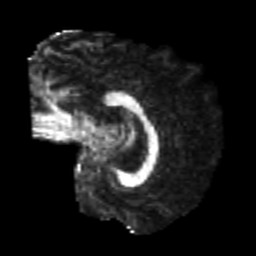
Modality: FA
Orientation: sagittal
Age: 25
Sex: male
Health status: healthy
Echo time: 0.074 s